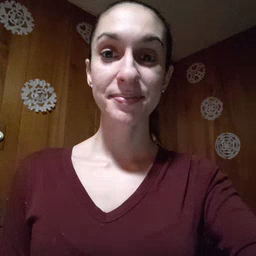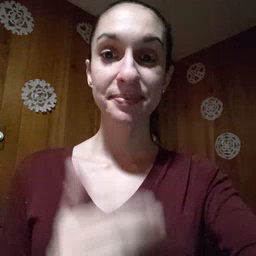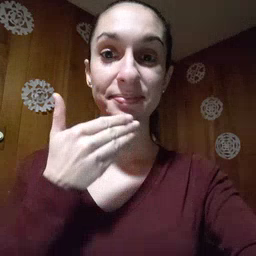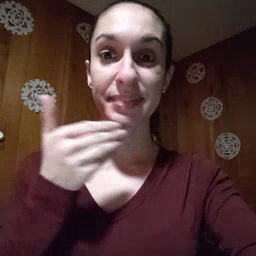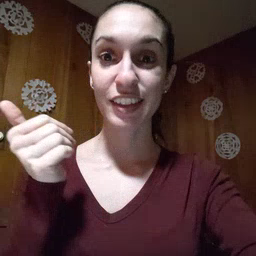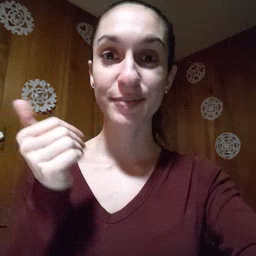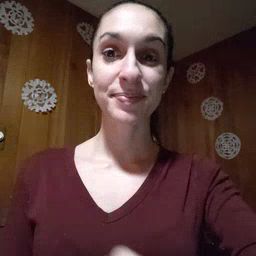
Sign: better